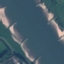
Land use / land cover class: River